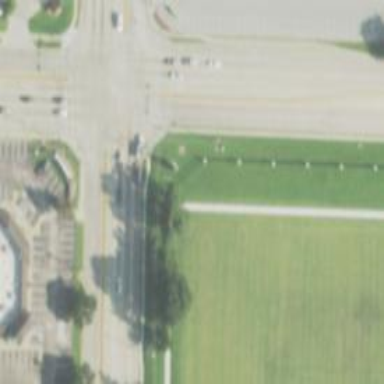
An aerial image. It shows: Tertiary road with separate sidewalks.